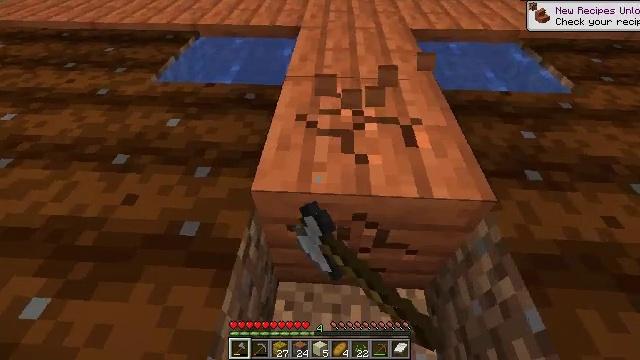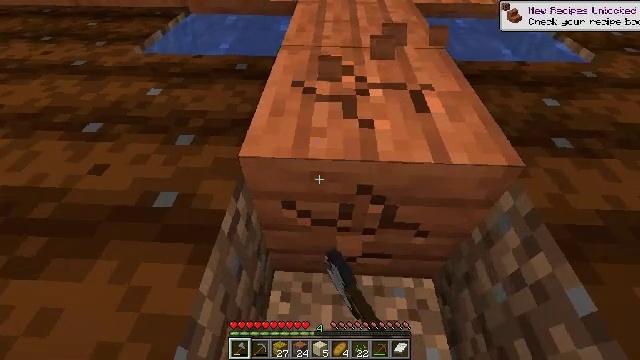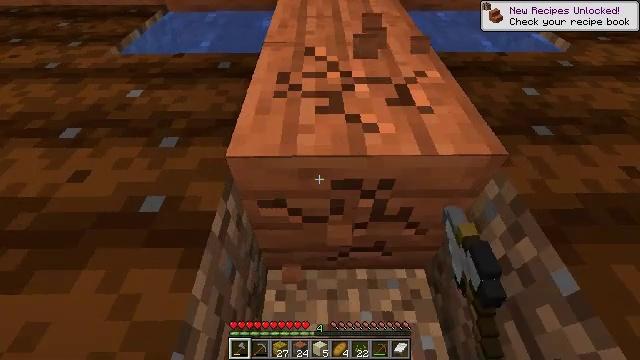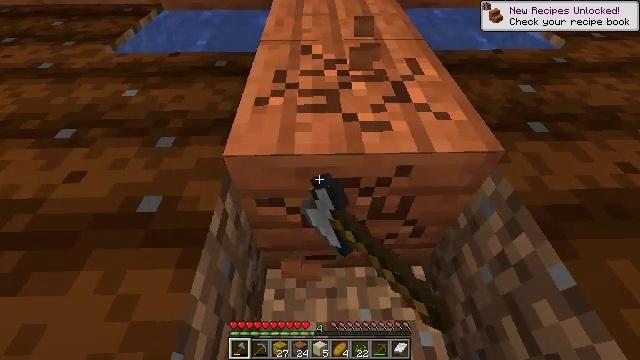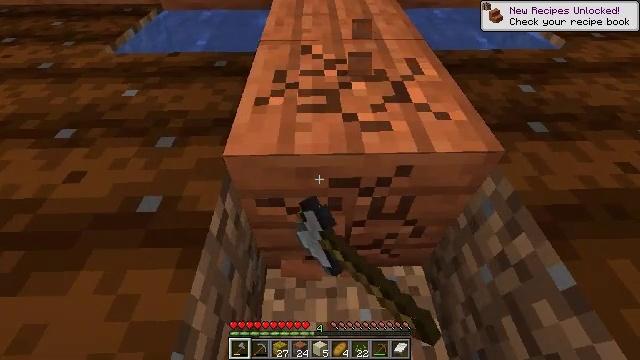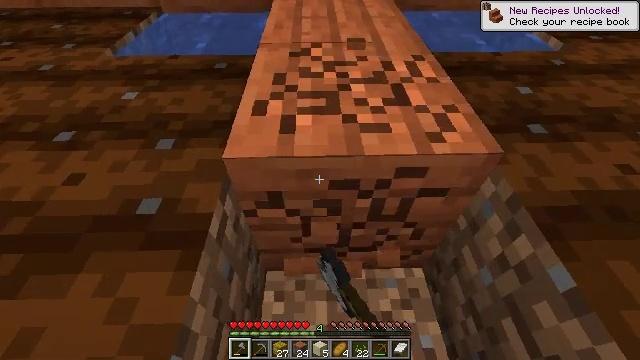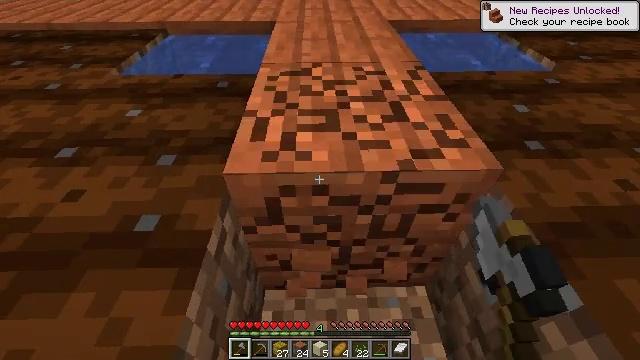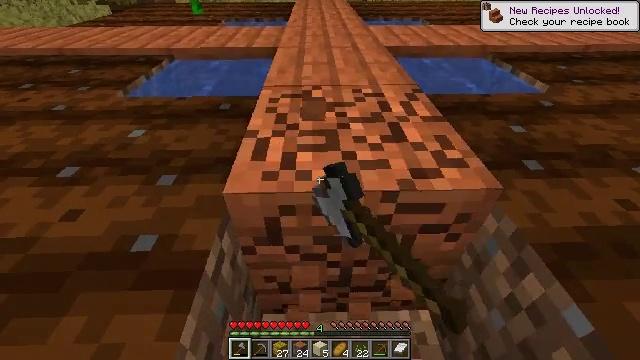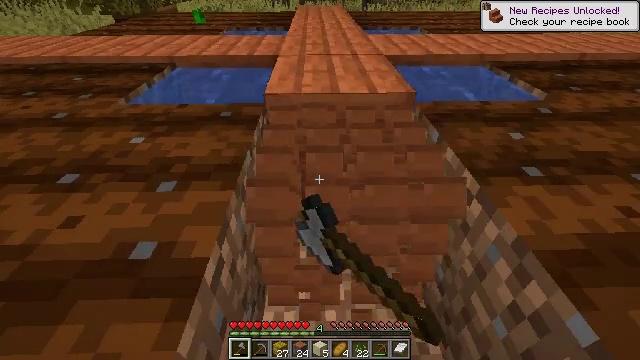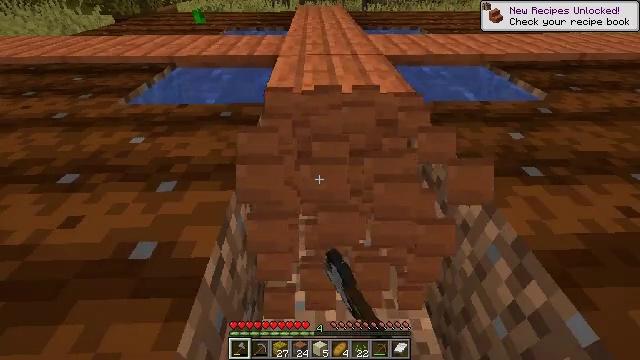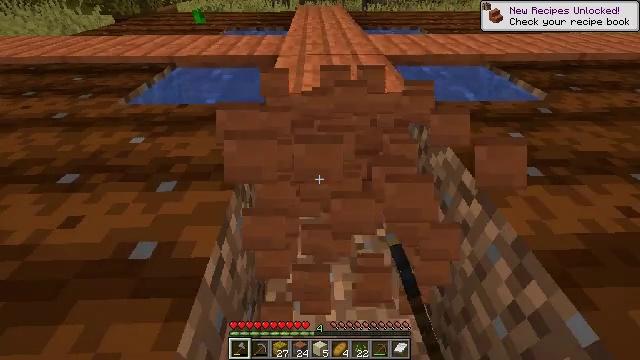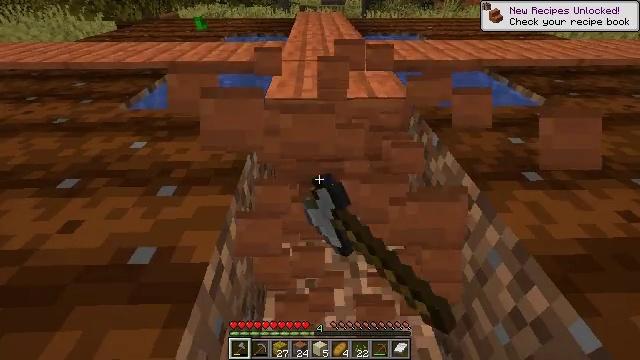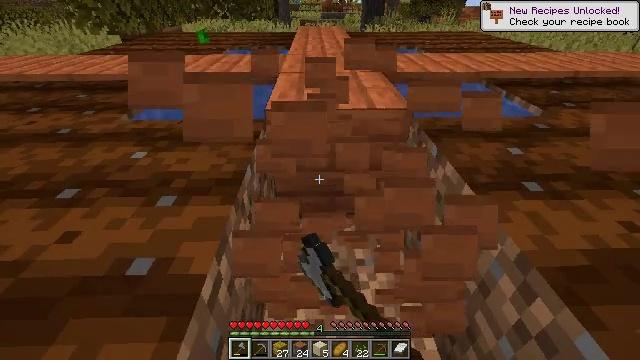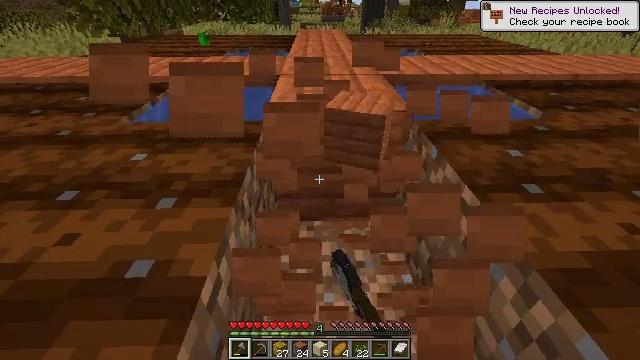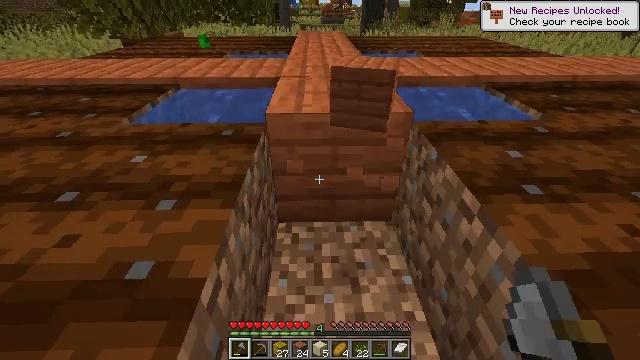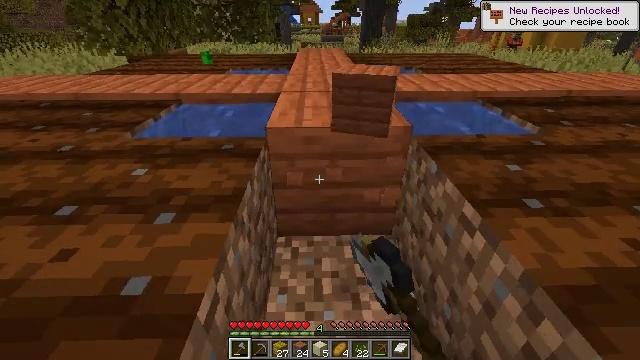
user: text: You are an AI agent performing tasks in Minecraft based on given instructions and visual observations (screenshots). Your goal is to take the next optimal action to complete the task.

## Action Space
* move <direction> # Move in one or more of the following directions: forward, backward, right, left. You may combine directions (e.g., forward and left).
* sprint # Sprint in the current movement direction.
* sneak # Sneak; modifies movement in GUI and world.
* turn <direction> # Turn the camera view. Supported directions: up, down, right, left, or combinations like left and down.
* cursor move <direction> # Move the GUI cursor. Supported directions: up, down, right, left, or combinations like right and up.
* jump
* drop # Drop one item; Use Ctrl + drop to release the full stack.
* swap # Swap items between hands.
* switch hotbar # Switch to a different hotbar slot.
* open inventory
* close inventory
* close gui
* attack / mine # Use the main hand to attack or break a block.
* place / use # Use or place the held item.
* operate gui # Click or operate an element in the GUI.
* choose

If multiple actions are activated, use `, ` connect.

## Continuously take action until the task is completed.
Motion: motion action
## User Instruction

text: Collect acacia planks from a structure.
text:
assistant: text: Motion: attack / mine
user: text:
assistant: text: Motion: turn right, attack / mine
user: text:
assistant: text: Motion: attack / mine
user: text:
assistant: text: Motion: attack / mine
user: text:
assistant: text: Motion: attack / mine
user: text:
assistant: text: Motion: turn up, attack / mine
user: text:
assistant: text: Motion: turn up, attack / mine
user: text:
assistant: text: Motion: turn up, attack / mine
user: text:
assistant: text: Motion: attack / mine
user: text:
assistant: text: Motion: attack / mine
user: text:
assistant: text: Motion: turn up, attack / mine
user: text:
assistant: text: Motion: turn up, attack / mine
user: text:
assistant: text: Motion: attack / mine
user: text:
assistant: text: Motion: attack / mine
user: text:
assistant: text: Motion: turn up, attack / mine
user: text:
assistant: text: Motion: turn up, attack / mine
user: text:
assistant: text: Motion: turn right and up, attack / mine
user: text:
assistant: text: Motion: attack / mine
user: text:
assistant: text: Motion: move forward, attack / mine
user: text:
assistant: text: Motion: move forward, attack / mine
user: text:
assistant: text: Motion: move forward, attack / mine
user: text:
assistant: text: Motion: attack / mine
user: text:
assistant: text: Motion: attack / mine
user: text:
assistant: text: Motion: attack / mine
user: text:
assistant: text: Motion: attack / mine
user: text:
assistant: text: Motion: attack / mine
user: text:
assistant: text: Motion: attack / mine
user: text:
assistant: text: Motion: attack / mine
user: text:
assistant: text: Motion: attack / mine
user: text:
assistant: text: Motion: attack / mine